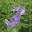
Label: 3